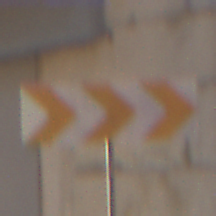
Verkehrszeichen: RichtungstafelnInKurvenGrossLinks
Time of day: Midday
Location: Outdoor (Urban)
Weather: Clear
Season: NotSpecified
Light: Natural